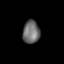
Tissue: prostate
Cell type: Fibroblasts
Senescence score: 0.6859
Nuclear area (px): 383
Mean DAPI intensity: 107.736